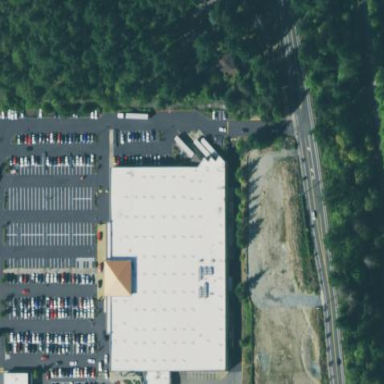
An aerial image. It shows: Building that houses supermarket.